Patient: sex F, age 33
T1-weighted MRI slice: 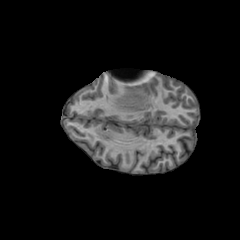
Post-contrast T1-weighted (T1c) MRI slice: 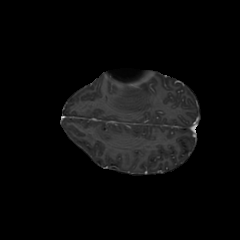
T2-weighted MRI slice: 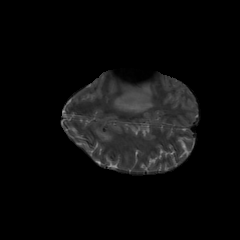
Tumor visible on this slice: yes
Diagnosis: Glioblastoma, IDH-wildtype
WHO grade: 4